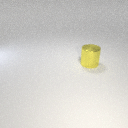
large yellow metal cylinder